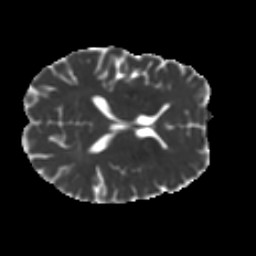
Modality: MD
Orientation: axial
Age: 46
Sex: male
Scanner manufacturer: ge
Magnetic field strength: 3 T
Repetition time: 7.8 s
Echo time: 0.061 s